Field crop: tomato
Growth stage: 2
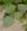
Species: solanum